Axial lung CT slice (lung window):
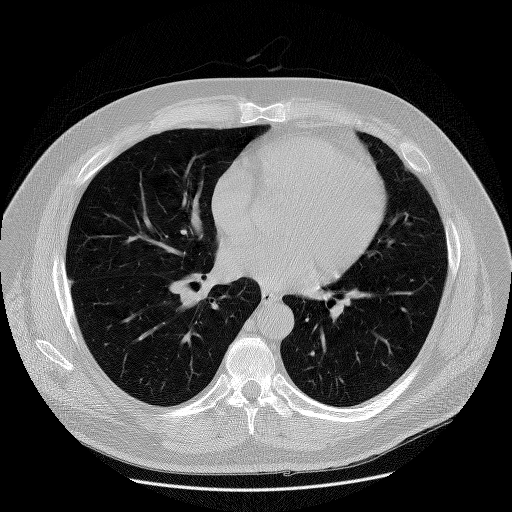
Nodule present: no